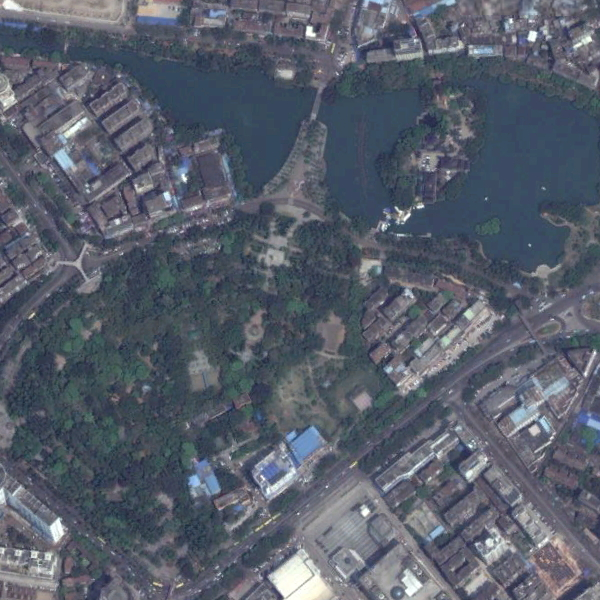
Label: Park